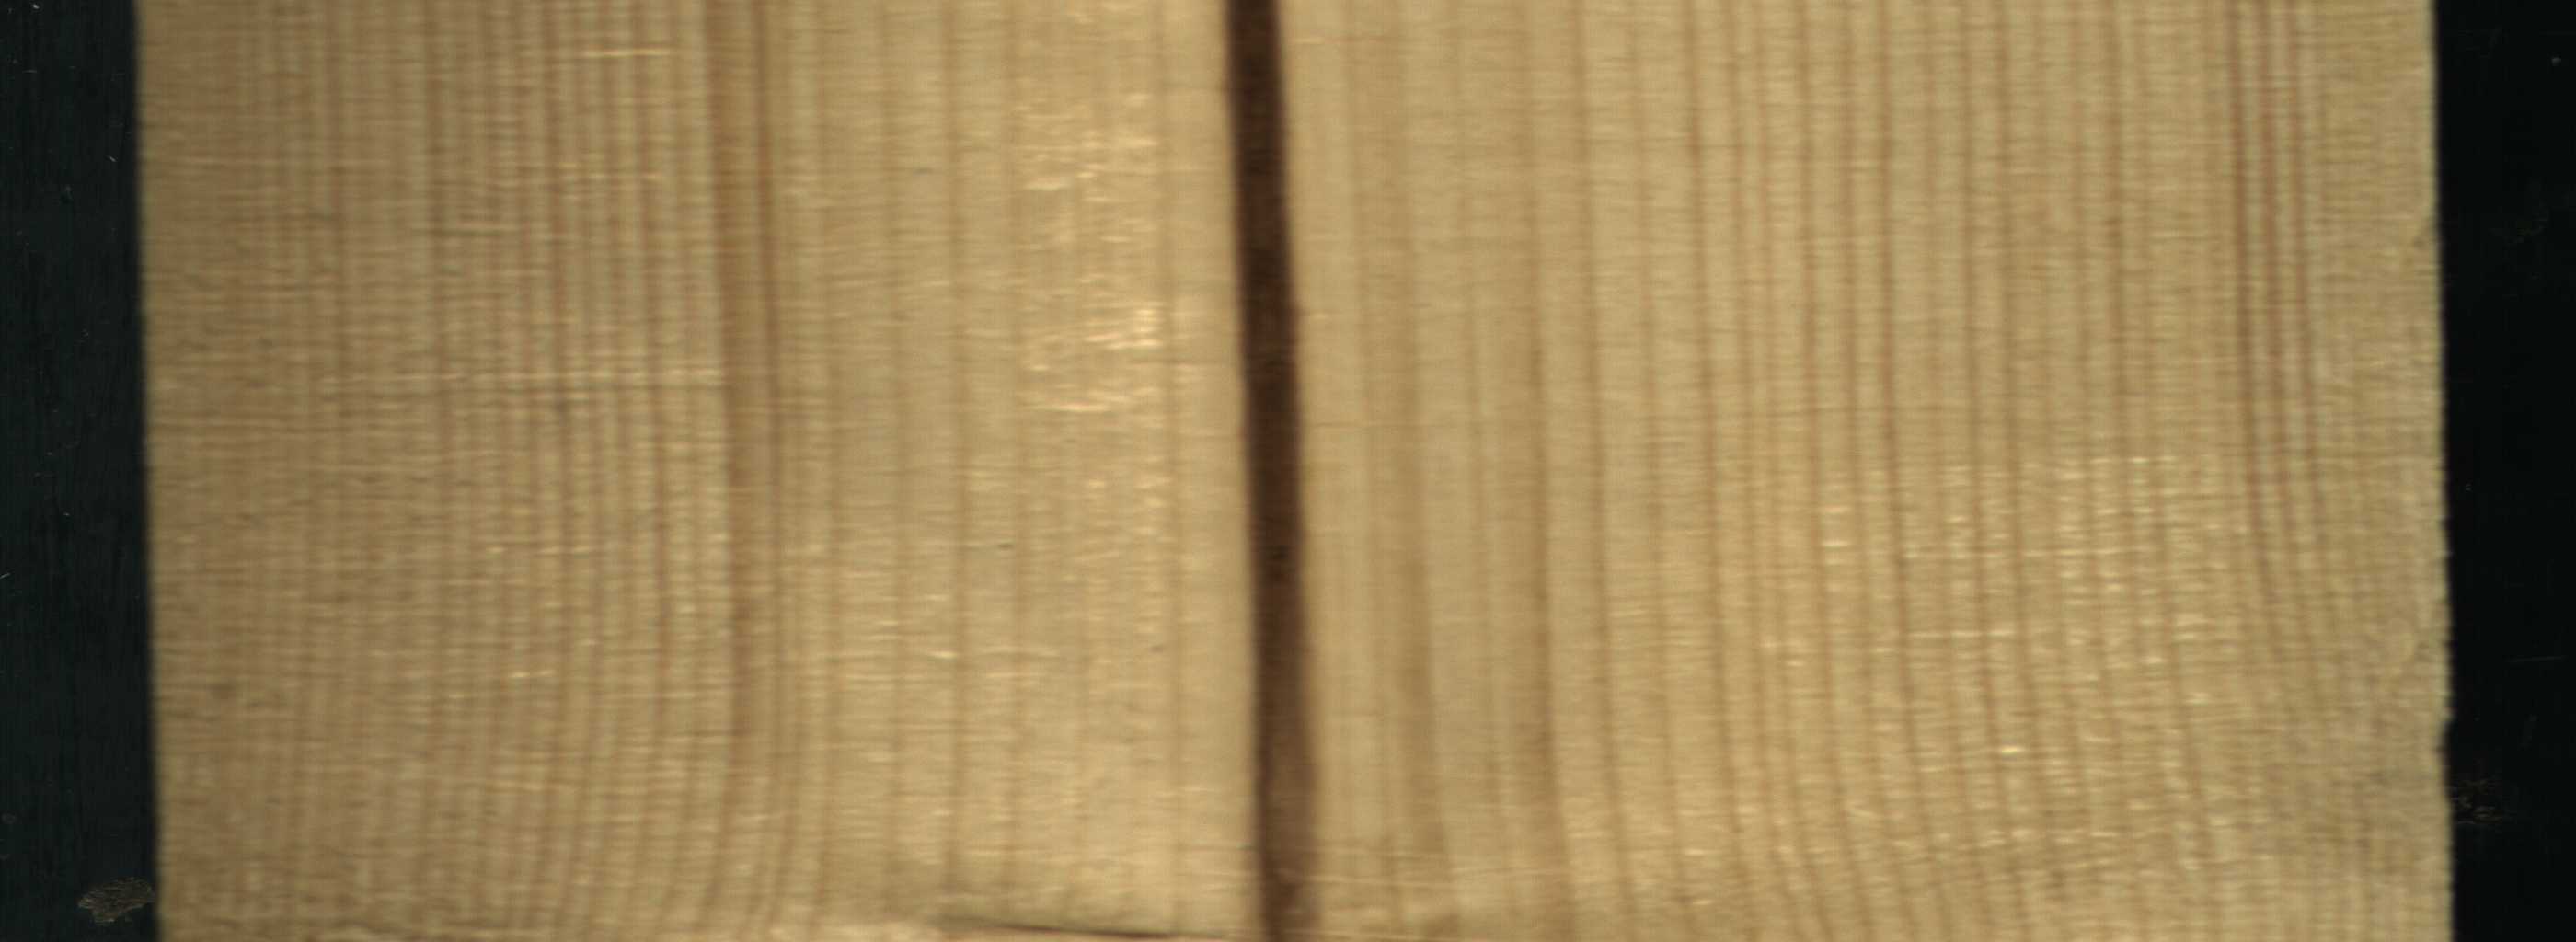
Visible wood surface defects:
Marrow